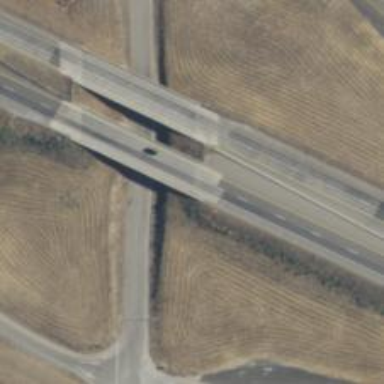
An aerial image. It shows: Viaduct bridge over motorway.